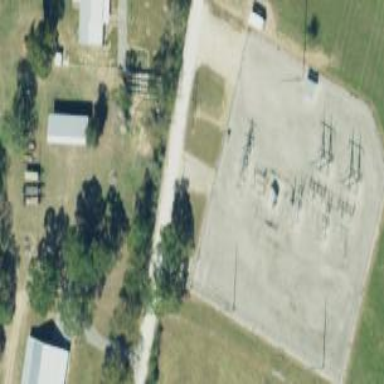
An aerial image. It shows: Distribution substation surrounded by fence.